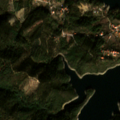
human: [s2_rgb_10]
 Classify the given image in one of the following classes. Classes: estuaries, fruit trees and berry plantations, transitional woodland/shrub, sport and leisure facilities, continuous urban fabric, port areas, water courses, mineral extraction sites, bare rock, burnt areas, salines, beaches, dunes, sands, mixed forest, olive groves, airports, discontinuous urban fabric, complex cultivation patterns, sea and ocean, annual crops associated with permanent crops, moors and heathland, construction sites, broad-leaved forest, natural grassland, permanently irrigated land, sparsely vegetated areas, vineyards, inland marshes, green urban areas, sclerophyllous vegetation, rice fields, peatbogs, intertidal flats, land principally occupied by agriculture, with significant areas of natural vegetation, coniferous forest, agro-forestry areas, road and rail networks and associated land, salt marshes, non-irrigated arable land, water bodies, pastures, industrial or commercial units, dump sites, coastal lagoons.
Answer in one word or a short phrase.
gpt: annual crops associated with permanent crops, broad-leaved forest, mixed forest, water bodies